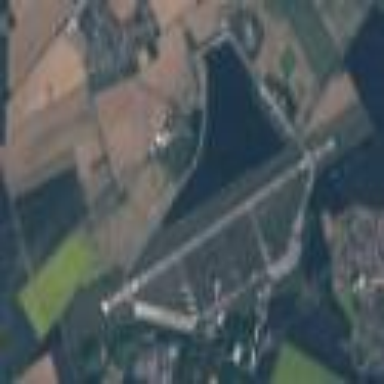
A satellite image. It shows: Aerodrome that serves as military airfield.